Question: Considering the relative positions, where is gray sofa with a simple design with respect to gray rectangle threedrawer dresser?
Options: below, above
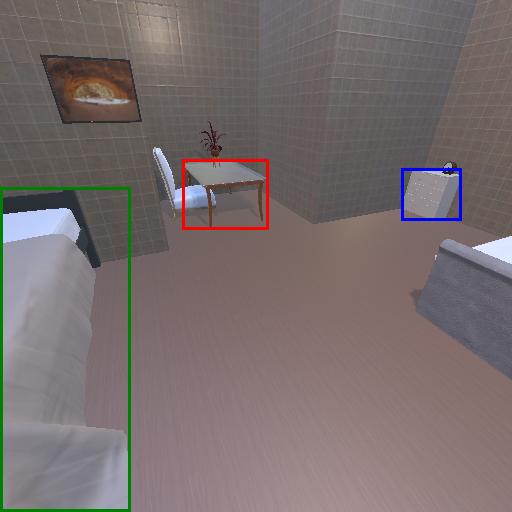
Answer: below